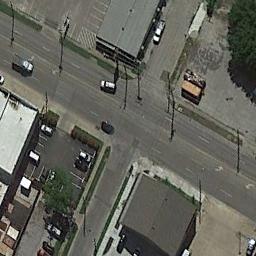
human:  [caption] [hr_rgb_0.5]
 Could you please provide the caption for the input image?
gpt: There are many buildings of different shapes and sizes beside the intersection .

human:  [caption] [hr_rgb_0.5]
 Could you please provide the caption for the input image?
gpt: There are several moving vehicles on the road at the intersection, There are many buildings and some trees around the intersection, And many cars are parked in the open space beside the intersection .

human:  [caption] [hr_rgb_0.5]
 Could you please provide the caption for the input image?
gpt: There aren't many cars at the intersection .

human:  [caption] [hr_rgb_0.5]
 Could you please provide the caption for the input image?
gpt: An intersection with sparse traffic is between some buildings and parking lots .

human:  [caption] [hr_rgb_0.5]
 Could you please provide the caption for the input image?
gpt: An intersection beside a black building .